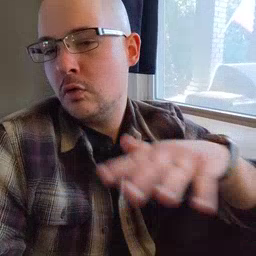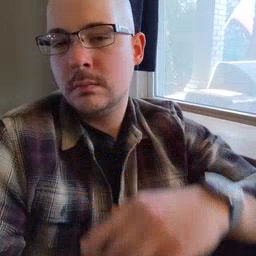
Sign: backyard